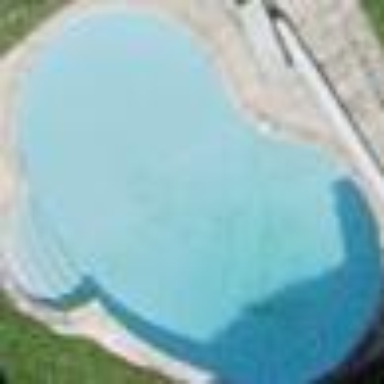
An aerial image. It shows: Swimming pool located in leisure land.